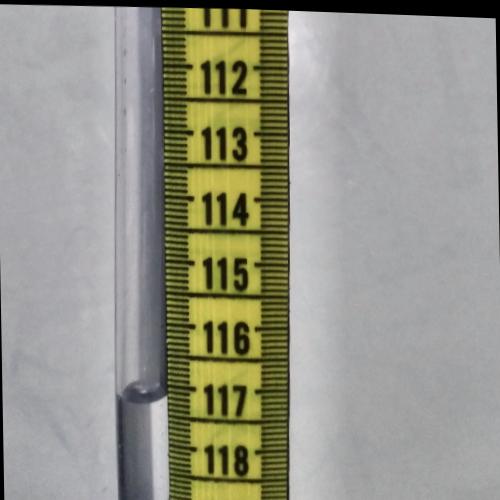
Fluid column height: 117.1 cm